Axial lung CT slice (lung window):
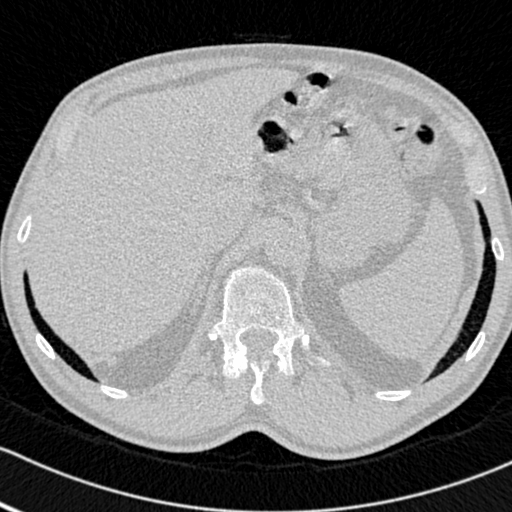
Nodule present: no